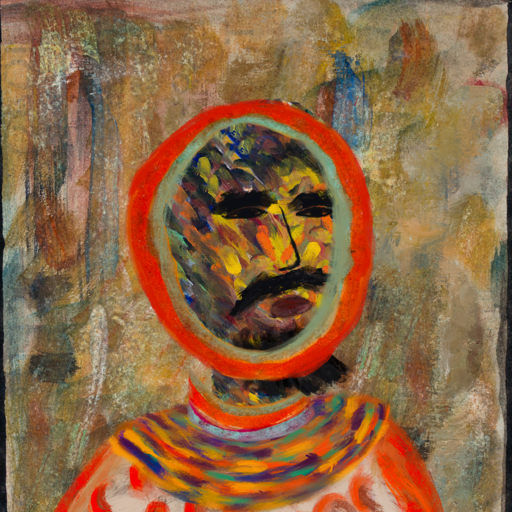
Background: Pipe, Head And Neck Side: An_Impression, Face Side: Mosgoul, Bust: Rupkatha, Hair Side: Sisters, Head Accessory: Blank, Second Necklace: An_Impression_2, Necklace: Sisters, Baby: Blank